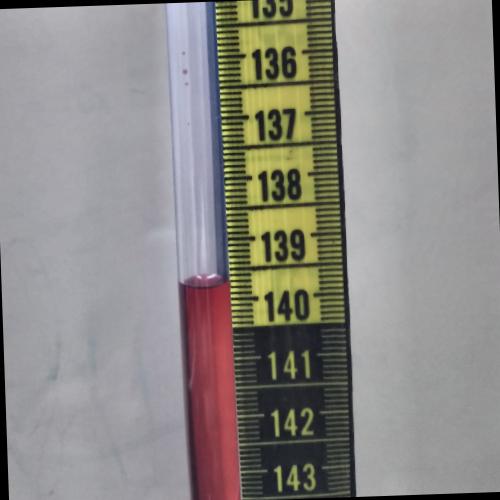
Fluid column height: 139.8 cm